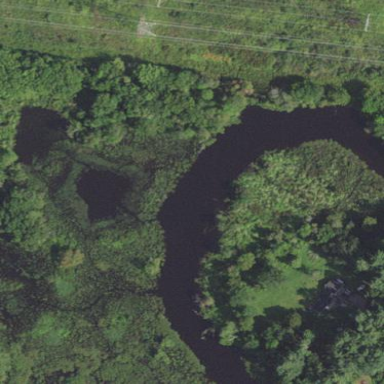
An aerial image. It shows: Marshy wetland area.